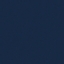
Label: SeaLake